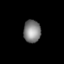
Tissue: lung
Cell type: Epithelial cells
Senescence score: 0.2253
Nuclear area (px): 380
Mean DAPI intensity: 130.632